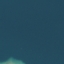
Land use / land cover class: SeaLake